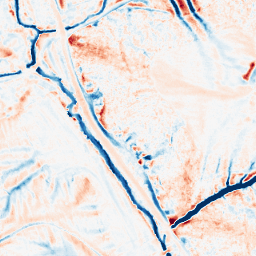
Category: edge_preserving
Decomposition family: median
Decomposition parameters: size: 15
Upsampling method: bilinear
Upsampling parameters: scale: 4
Upsampling scale: 4